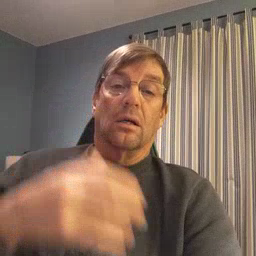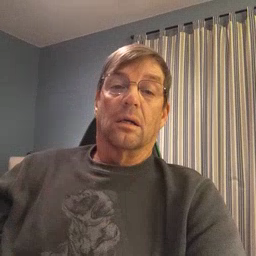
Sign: tiger